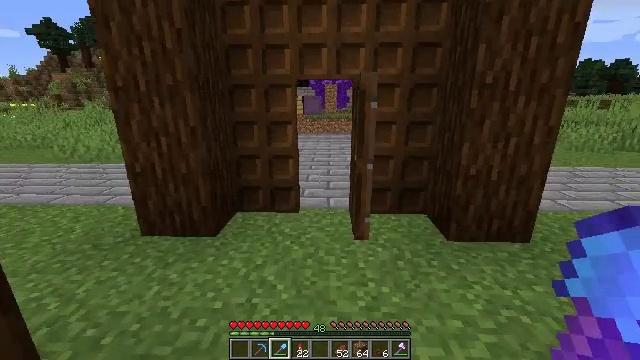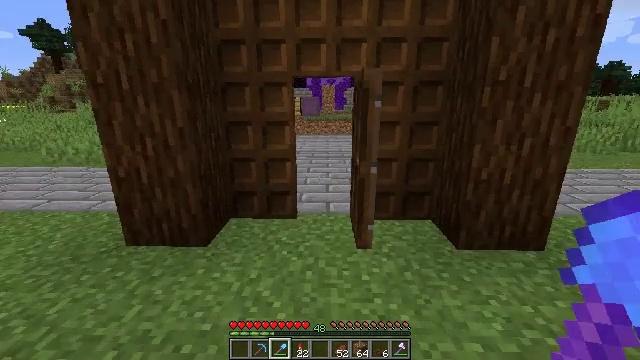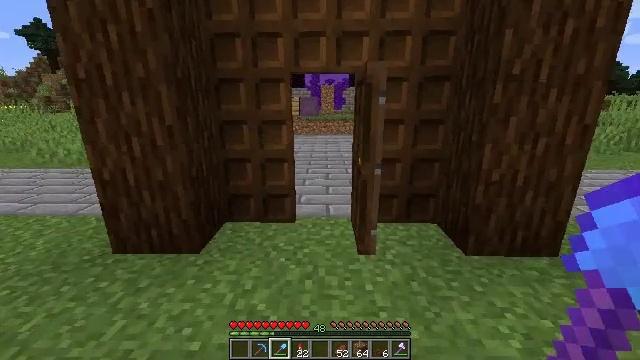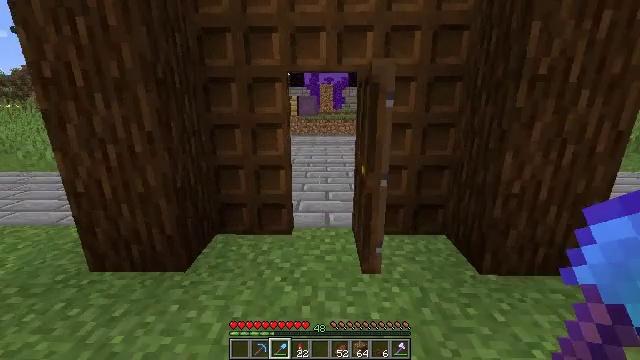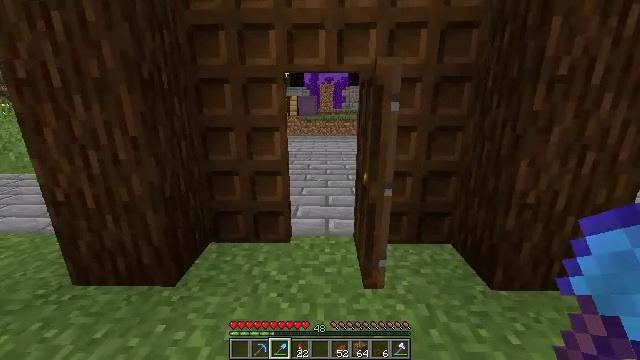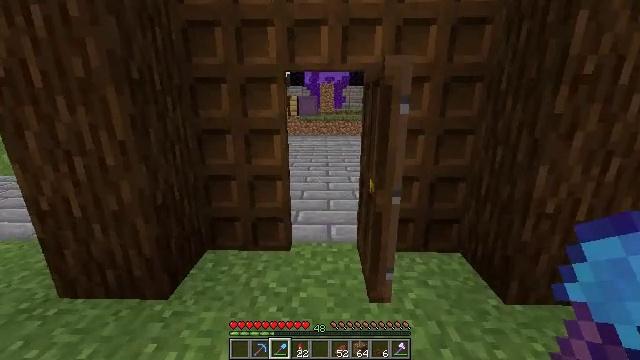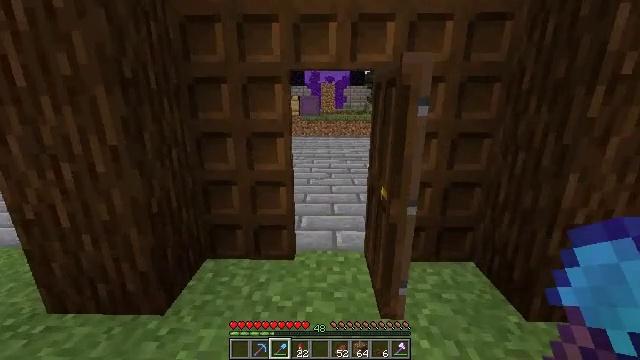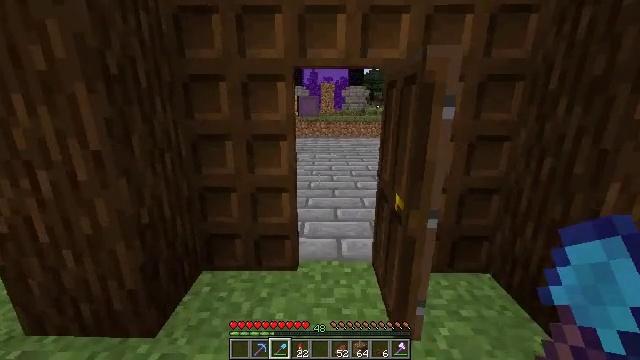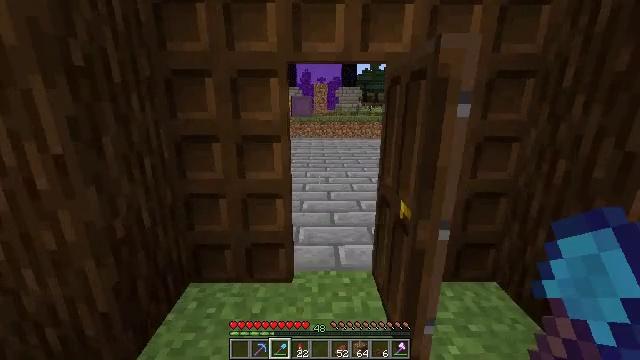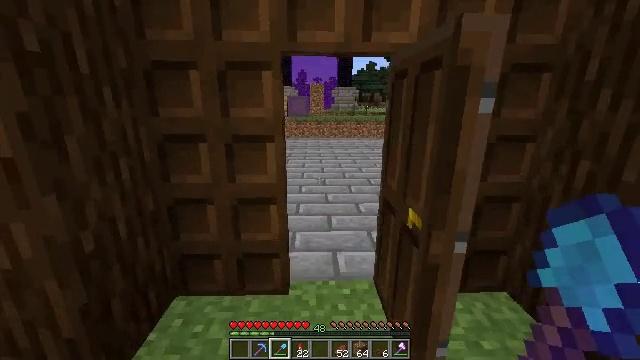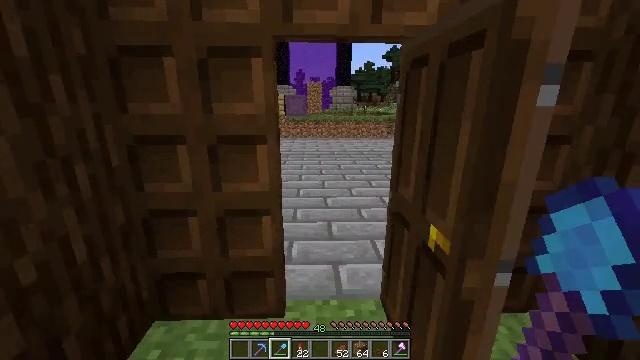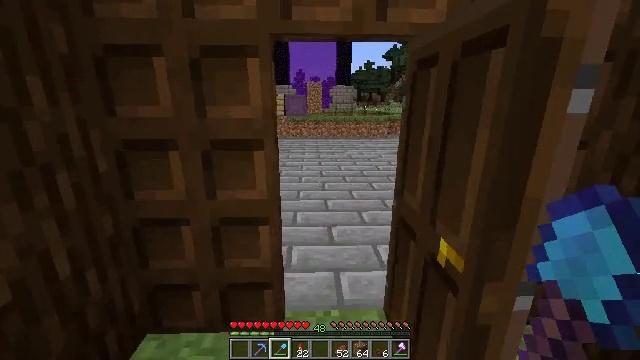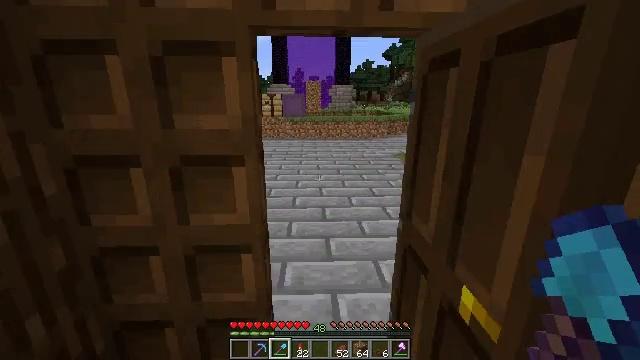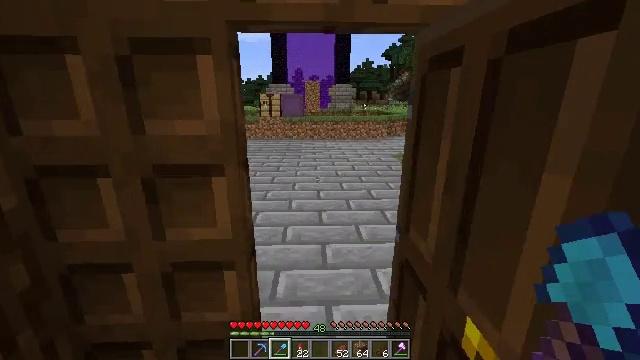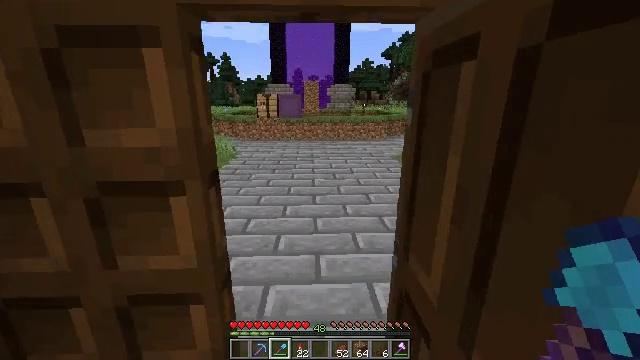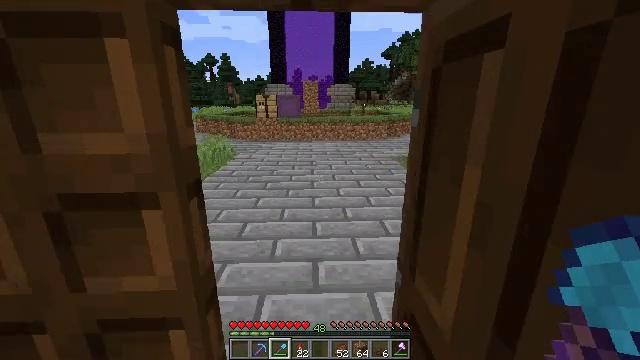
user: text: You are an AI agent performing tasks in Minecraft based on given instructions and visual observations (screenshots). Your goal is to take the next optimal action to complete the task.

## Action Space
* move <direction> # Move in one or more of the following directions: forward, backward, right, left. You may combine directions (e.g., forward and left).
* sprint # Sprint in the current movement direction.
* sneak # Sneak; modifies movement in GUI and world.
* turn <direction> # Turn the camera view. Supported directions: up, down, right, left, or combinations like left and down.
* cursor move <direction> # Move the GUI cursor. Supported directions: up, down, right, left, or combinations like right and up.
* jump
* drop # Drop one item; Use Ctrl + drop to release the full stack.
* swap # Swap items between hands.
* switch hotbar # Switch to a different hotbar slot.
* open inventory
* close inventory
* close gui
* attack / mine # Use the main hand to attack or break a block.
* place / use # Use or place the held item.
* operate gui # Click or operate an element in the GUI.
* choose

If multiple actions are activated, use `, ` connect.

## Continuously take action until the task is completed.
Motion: motion action
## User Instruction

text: Craft dark oak planks.
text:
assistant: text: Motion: move forward
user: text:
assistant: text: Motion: move forward
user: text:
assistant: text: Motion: move forward
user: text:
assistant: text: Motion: move forward
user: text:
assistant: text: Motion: move forward and move left
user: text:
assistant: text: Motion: move forward and move left
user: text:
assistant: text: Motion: move forward
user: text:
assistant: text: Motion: move forward, turn right
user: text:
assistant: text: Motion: move forward
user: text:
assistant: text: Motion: move forward
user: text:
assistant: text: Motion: move forward
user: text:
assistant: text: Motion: move forward and move right
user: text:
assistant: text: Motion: move forward and move right
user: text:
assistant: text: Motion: move forward
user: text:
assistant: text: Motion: move forward
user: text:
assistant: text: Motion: move forward
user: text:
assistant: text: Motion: move forward
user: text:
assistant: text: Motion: move forward
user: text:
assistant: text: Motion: move forward
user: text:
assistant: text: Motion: move forward
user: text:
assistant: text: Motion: move forward
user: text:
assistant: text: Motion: move forward
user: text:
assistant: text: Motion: move forward
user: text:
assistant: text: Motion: move forward
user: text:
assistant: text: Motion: move forward
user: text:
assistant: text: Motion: move forward
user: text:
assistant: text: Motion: move forward
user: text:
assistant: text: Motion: move forward
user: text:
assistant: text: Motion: move forward
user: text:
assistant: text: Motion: move forward